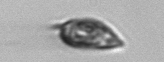
Label: Prorocentrum_triestinum